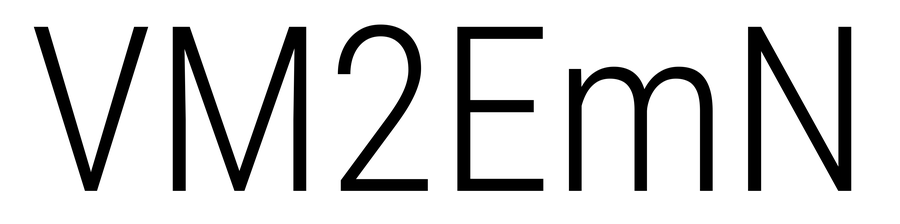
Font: Roboto_Condensed_Light